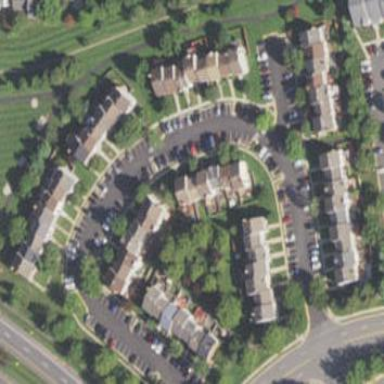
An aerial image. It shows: Residential area with grassy land cover.